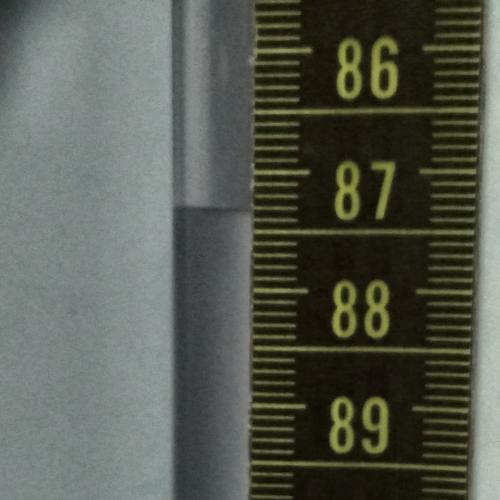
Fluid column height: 87.3 cm